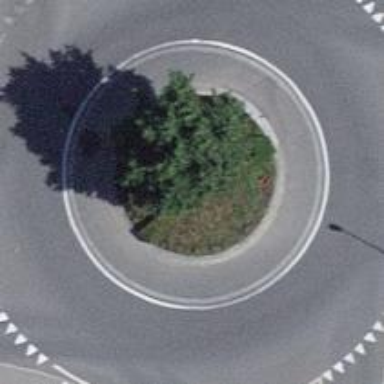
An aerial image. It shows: Tertiary road leading to roundabout.